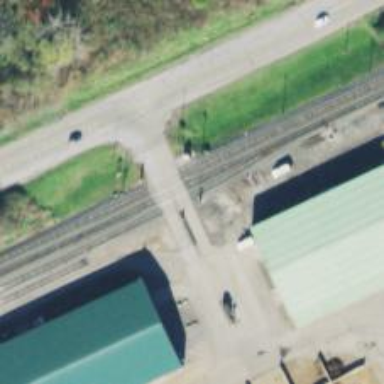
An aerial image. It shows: Railway siding for service.